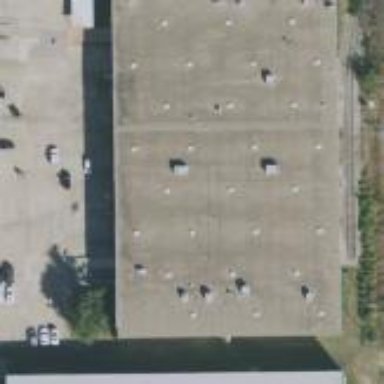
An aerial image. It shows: Warehouse building.